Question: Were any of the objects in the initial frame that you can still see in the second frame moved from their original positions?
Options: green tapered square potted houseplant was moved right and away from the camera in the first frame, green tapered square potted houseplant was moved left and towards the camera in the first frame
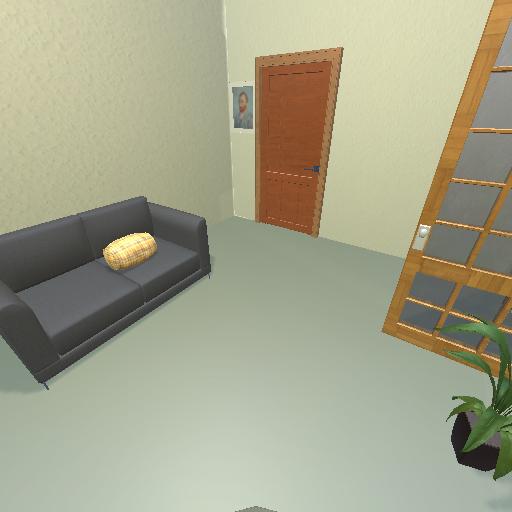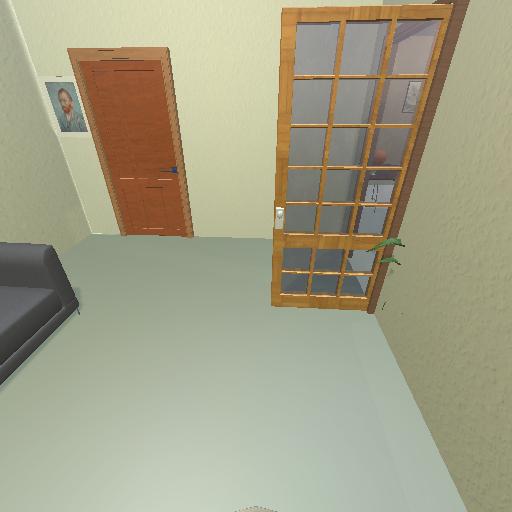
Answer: green tapered square potted houseplant was moved right and away from the camera in the first frame